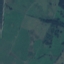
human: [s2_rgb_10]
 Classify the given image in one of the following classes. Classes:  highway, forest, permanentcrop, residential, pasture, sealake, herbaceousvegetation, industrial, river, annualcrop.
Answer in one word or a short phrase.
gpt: Pasture